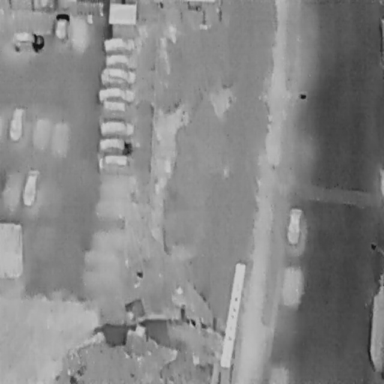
There are 12 Cars in the infrared image.